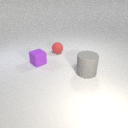
large gray rubber cylinder to the right of small purple rubber cube